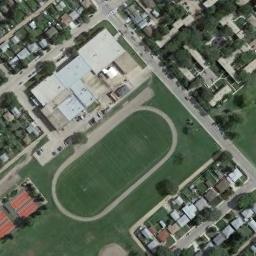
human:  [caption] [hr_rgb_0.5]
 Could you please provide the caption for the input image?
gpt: The track and field is built on the lawn, A road away from the residential area, And there is a lot of vegetation around it .

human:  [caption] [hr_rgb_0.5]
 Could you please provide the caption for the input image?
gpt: There are many buildings around the ground track field with a yellow track .

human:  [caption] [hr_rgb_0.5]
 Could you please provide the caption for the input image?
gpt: The ground track field is surrounded by some trees and lots of houses arranged neatly and some other sports areas are next to the ground track field .

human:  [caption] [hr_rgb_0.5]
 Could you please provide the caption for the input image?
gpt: There are many buildings beside the ground track field .

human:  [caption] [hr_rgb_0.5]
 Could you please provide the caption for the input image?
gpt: There is a track with a red track on the right .